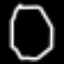
Label: octagon